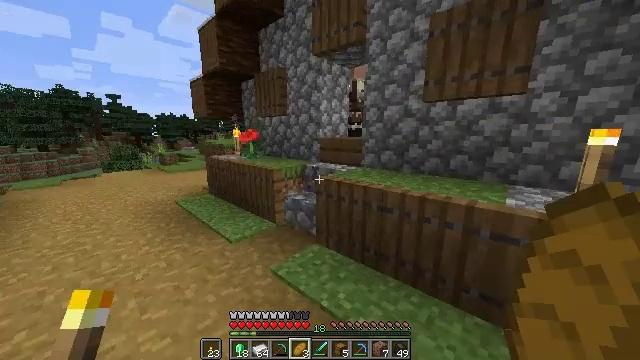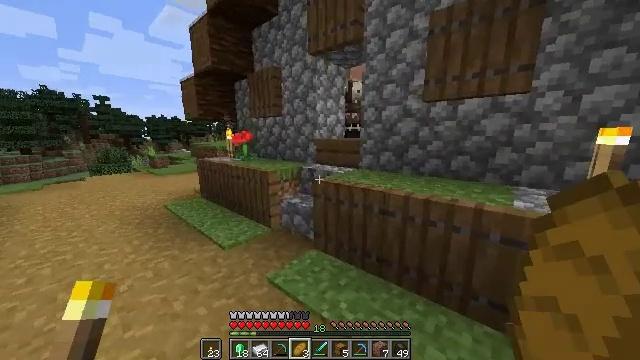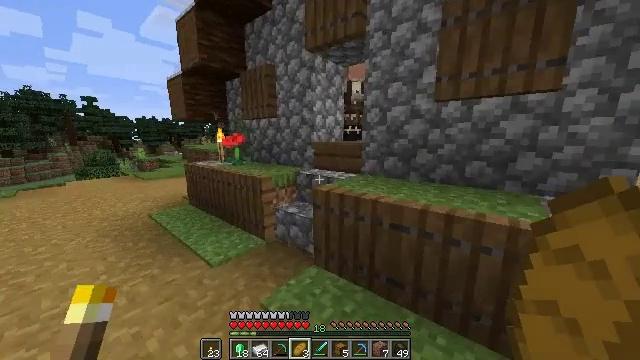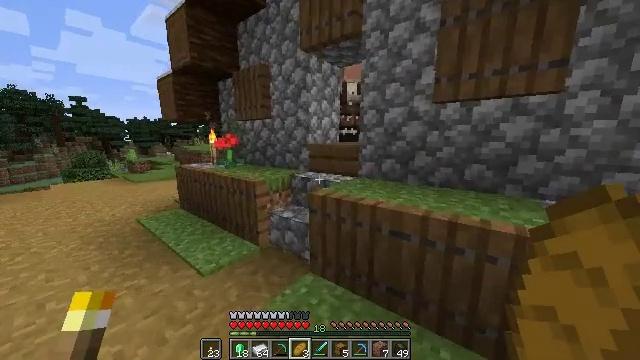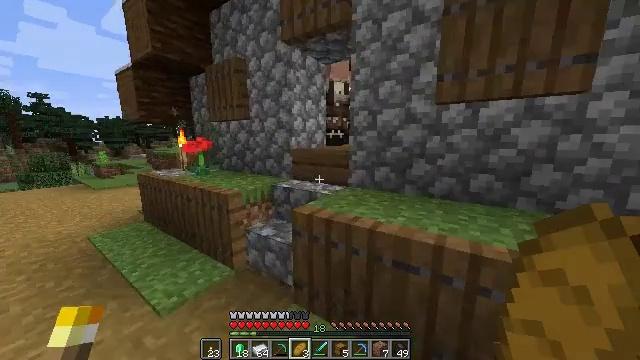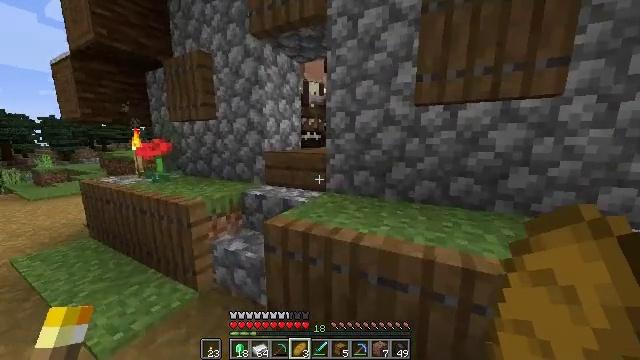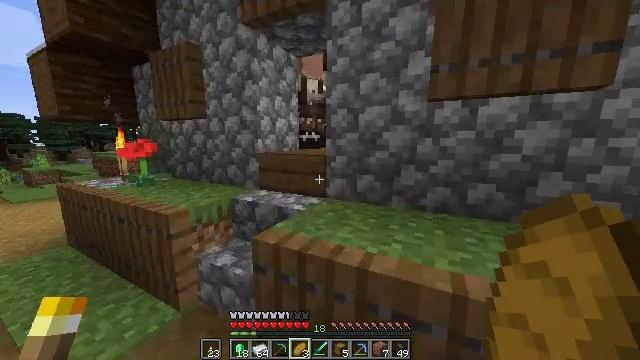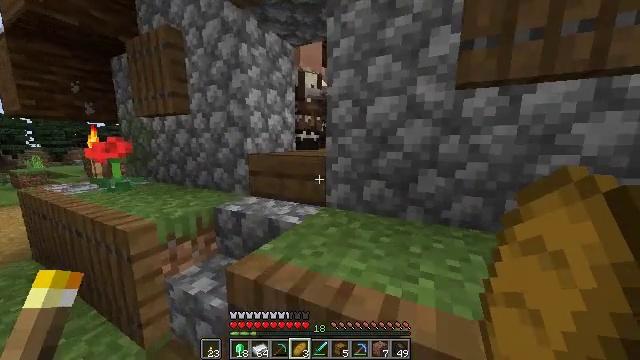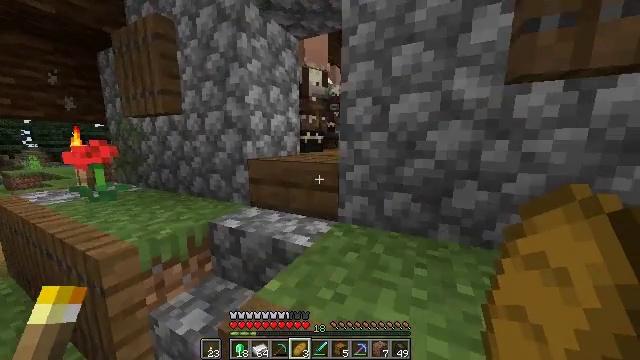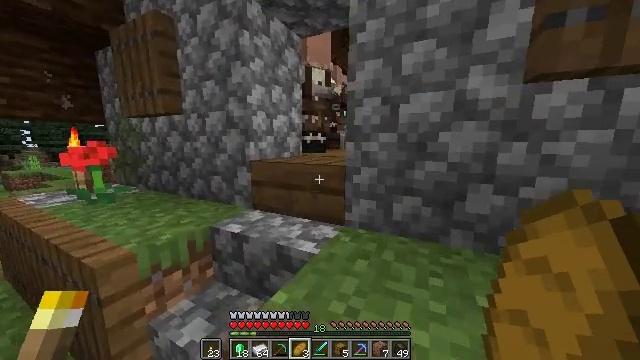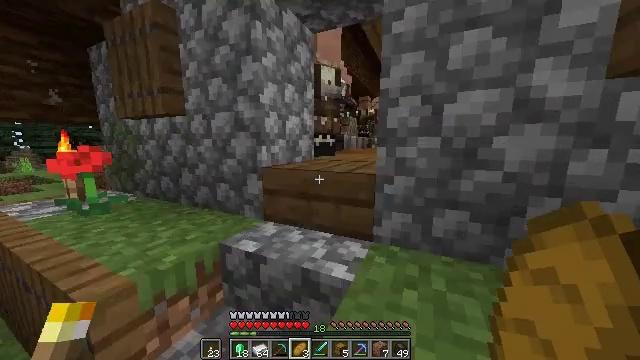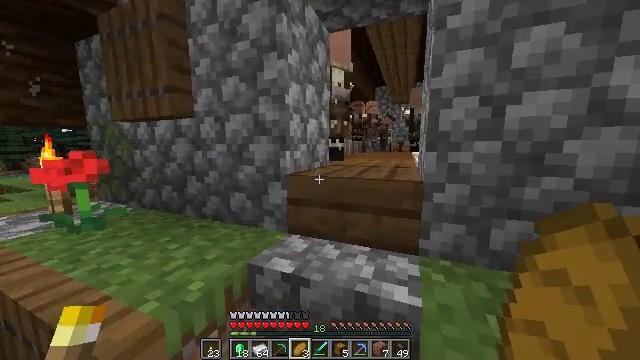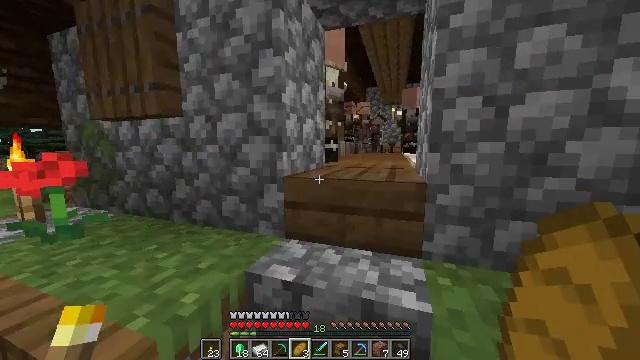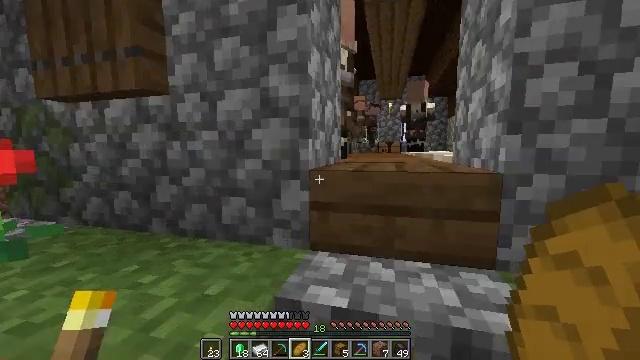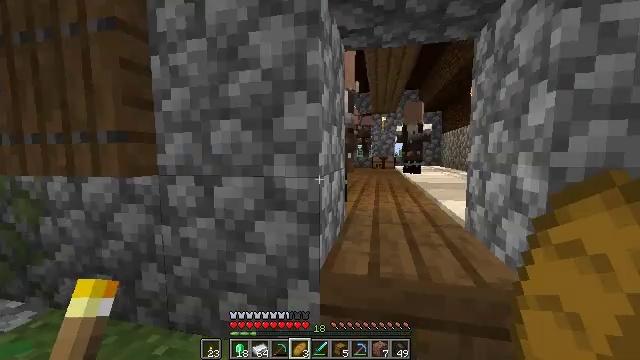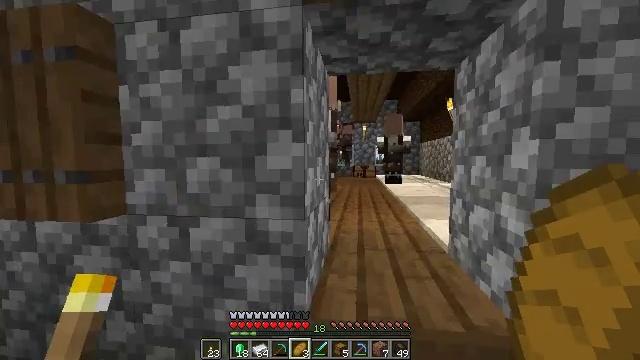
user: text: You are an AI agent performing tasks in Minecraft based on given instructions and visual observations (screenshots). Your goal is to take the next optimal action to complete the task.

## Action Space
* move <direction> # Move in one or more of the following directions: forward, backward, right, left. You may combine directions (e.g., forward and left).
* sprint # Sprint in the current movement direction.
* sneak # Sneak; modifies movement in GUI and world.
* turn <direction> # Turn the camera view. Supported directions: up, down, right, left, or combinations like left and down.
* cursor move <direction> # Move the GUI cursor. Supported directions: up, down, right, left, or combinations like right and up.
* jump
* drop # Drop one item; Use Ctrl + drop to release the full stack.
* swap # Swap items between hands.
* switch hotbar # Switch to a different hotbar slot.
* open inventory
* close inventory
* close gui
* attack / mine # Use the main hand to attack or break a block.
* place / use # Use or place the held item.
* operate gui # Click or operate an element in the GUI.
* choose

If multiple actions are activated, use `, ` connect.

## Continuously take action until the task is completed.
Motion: motion action
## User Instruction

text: Interact with the crafting table to obtain an emerald.
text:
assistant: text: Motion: move forward, turn right
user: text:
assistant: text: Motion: move forward, turn right
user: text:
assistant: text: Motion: move forward, turn right
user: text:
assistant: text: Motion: move forward, turn right
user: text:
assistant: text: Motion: move forward, turn right
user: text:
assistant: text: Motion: move forward
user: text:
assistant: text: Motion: move forward
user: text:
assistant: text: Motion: move forward and move left
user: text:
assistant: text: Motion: move forward and move left
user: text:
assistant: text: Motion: move forward and move left
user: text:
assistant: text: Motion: move forward and move left, turn right and up
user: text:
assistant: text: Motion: move forward and move left, turn right
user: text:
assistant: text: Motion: move forward and move left, turn right and up
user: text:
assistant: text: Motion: move forward, turn right
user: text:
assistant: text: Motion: move forward, turn right and up
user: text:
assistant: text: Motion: move forward, turn right and up
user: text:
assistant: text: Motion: move forward, turn right
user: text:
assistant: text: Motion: move forward, turn right
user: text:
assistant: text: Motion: move forward, turn right
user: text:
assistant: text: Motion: move forward
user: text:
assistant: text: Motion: move forward
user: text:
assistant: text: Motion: move forward, sneak
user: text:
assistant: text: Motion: move forward, sneak
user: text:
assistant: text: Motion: move forward, sneak
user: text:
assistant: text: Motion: move forward, sneak
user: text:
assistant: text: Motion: move forward, sneak
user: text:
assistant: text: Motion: move forward, sneak
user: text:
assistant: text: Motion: move forward, sneak
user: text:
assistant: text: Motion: move forward, sneak
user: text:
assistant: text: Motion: move forward, sneak